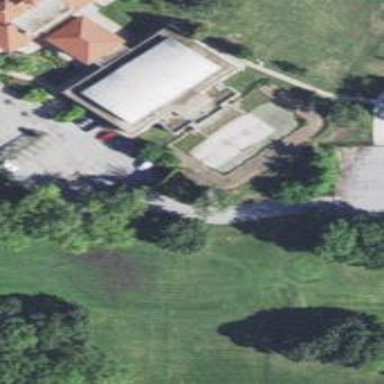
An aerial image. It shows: Driveway that serves as golf cart path.